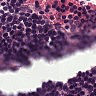
Metastatic tissue present: no